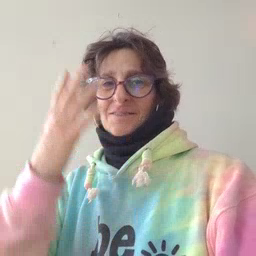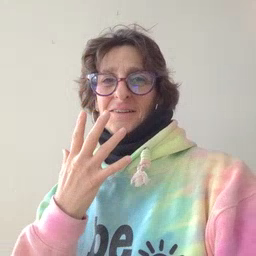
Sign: sad